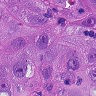
Metastatic tissue present: yes